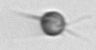
Label: Acanthoica_quattrospina